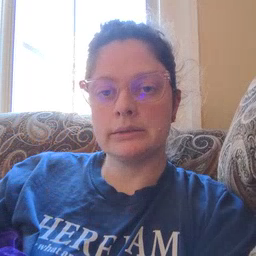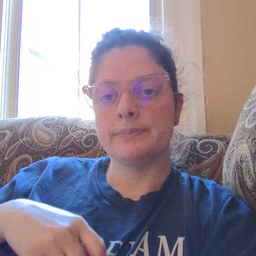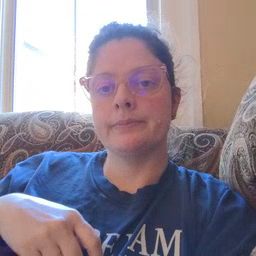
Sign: closet